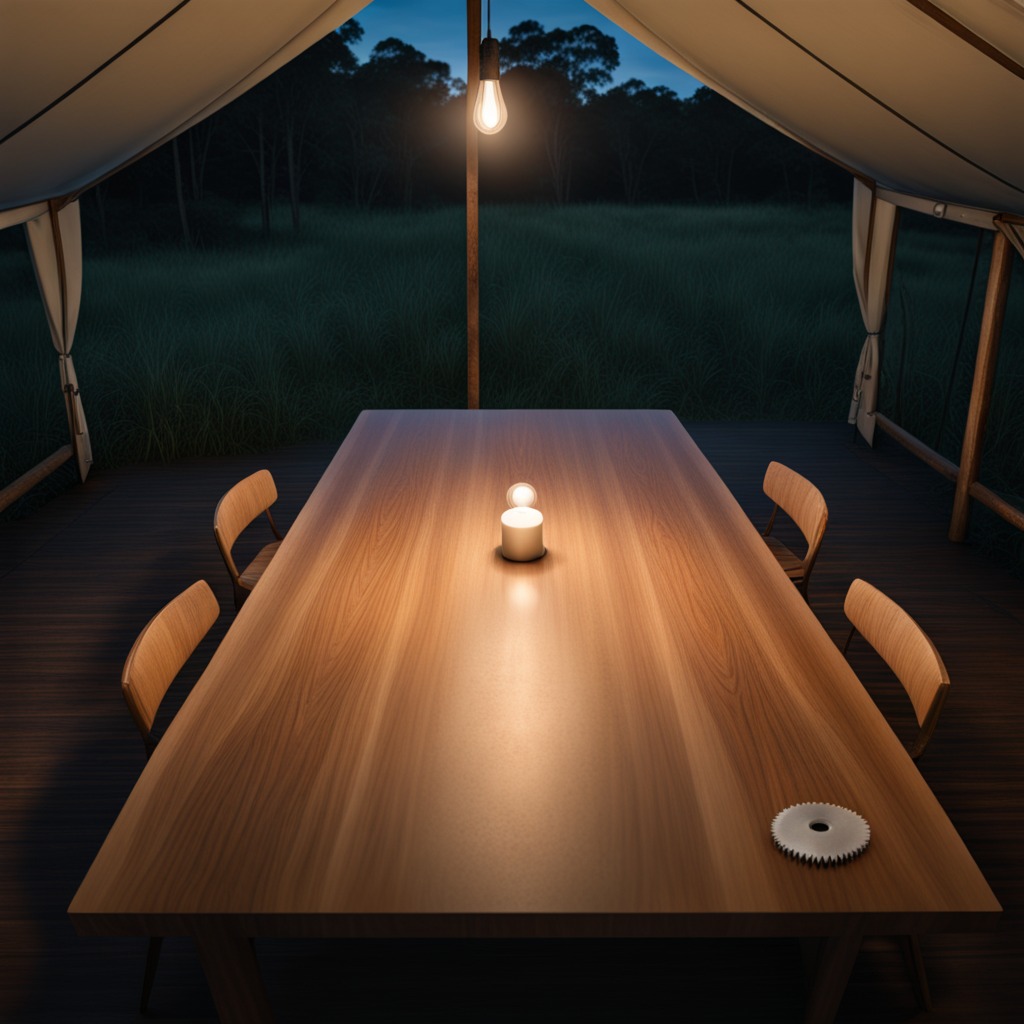
A steel gear with teeth is lying on a wooden table inside a jungle field workshop tent at night.